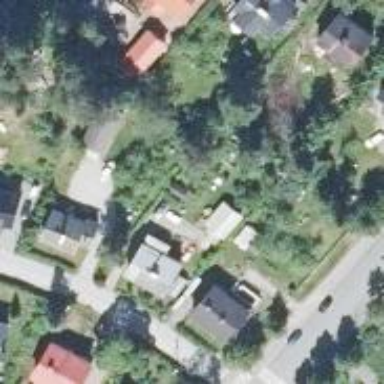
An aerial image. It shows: Residential area.